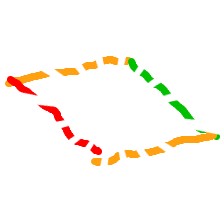
Shape: parallelogram